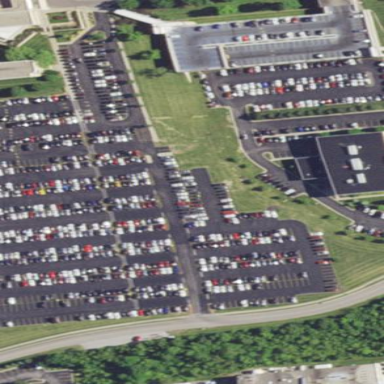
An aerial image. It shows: Parking area with surface.